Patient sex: F
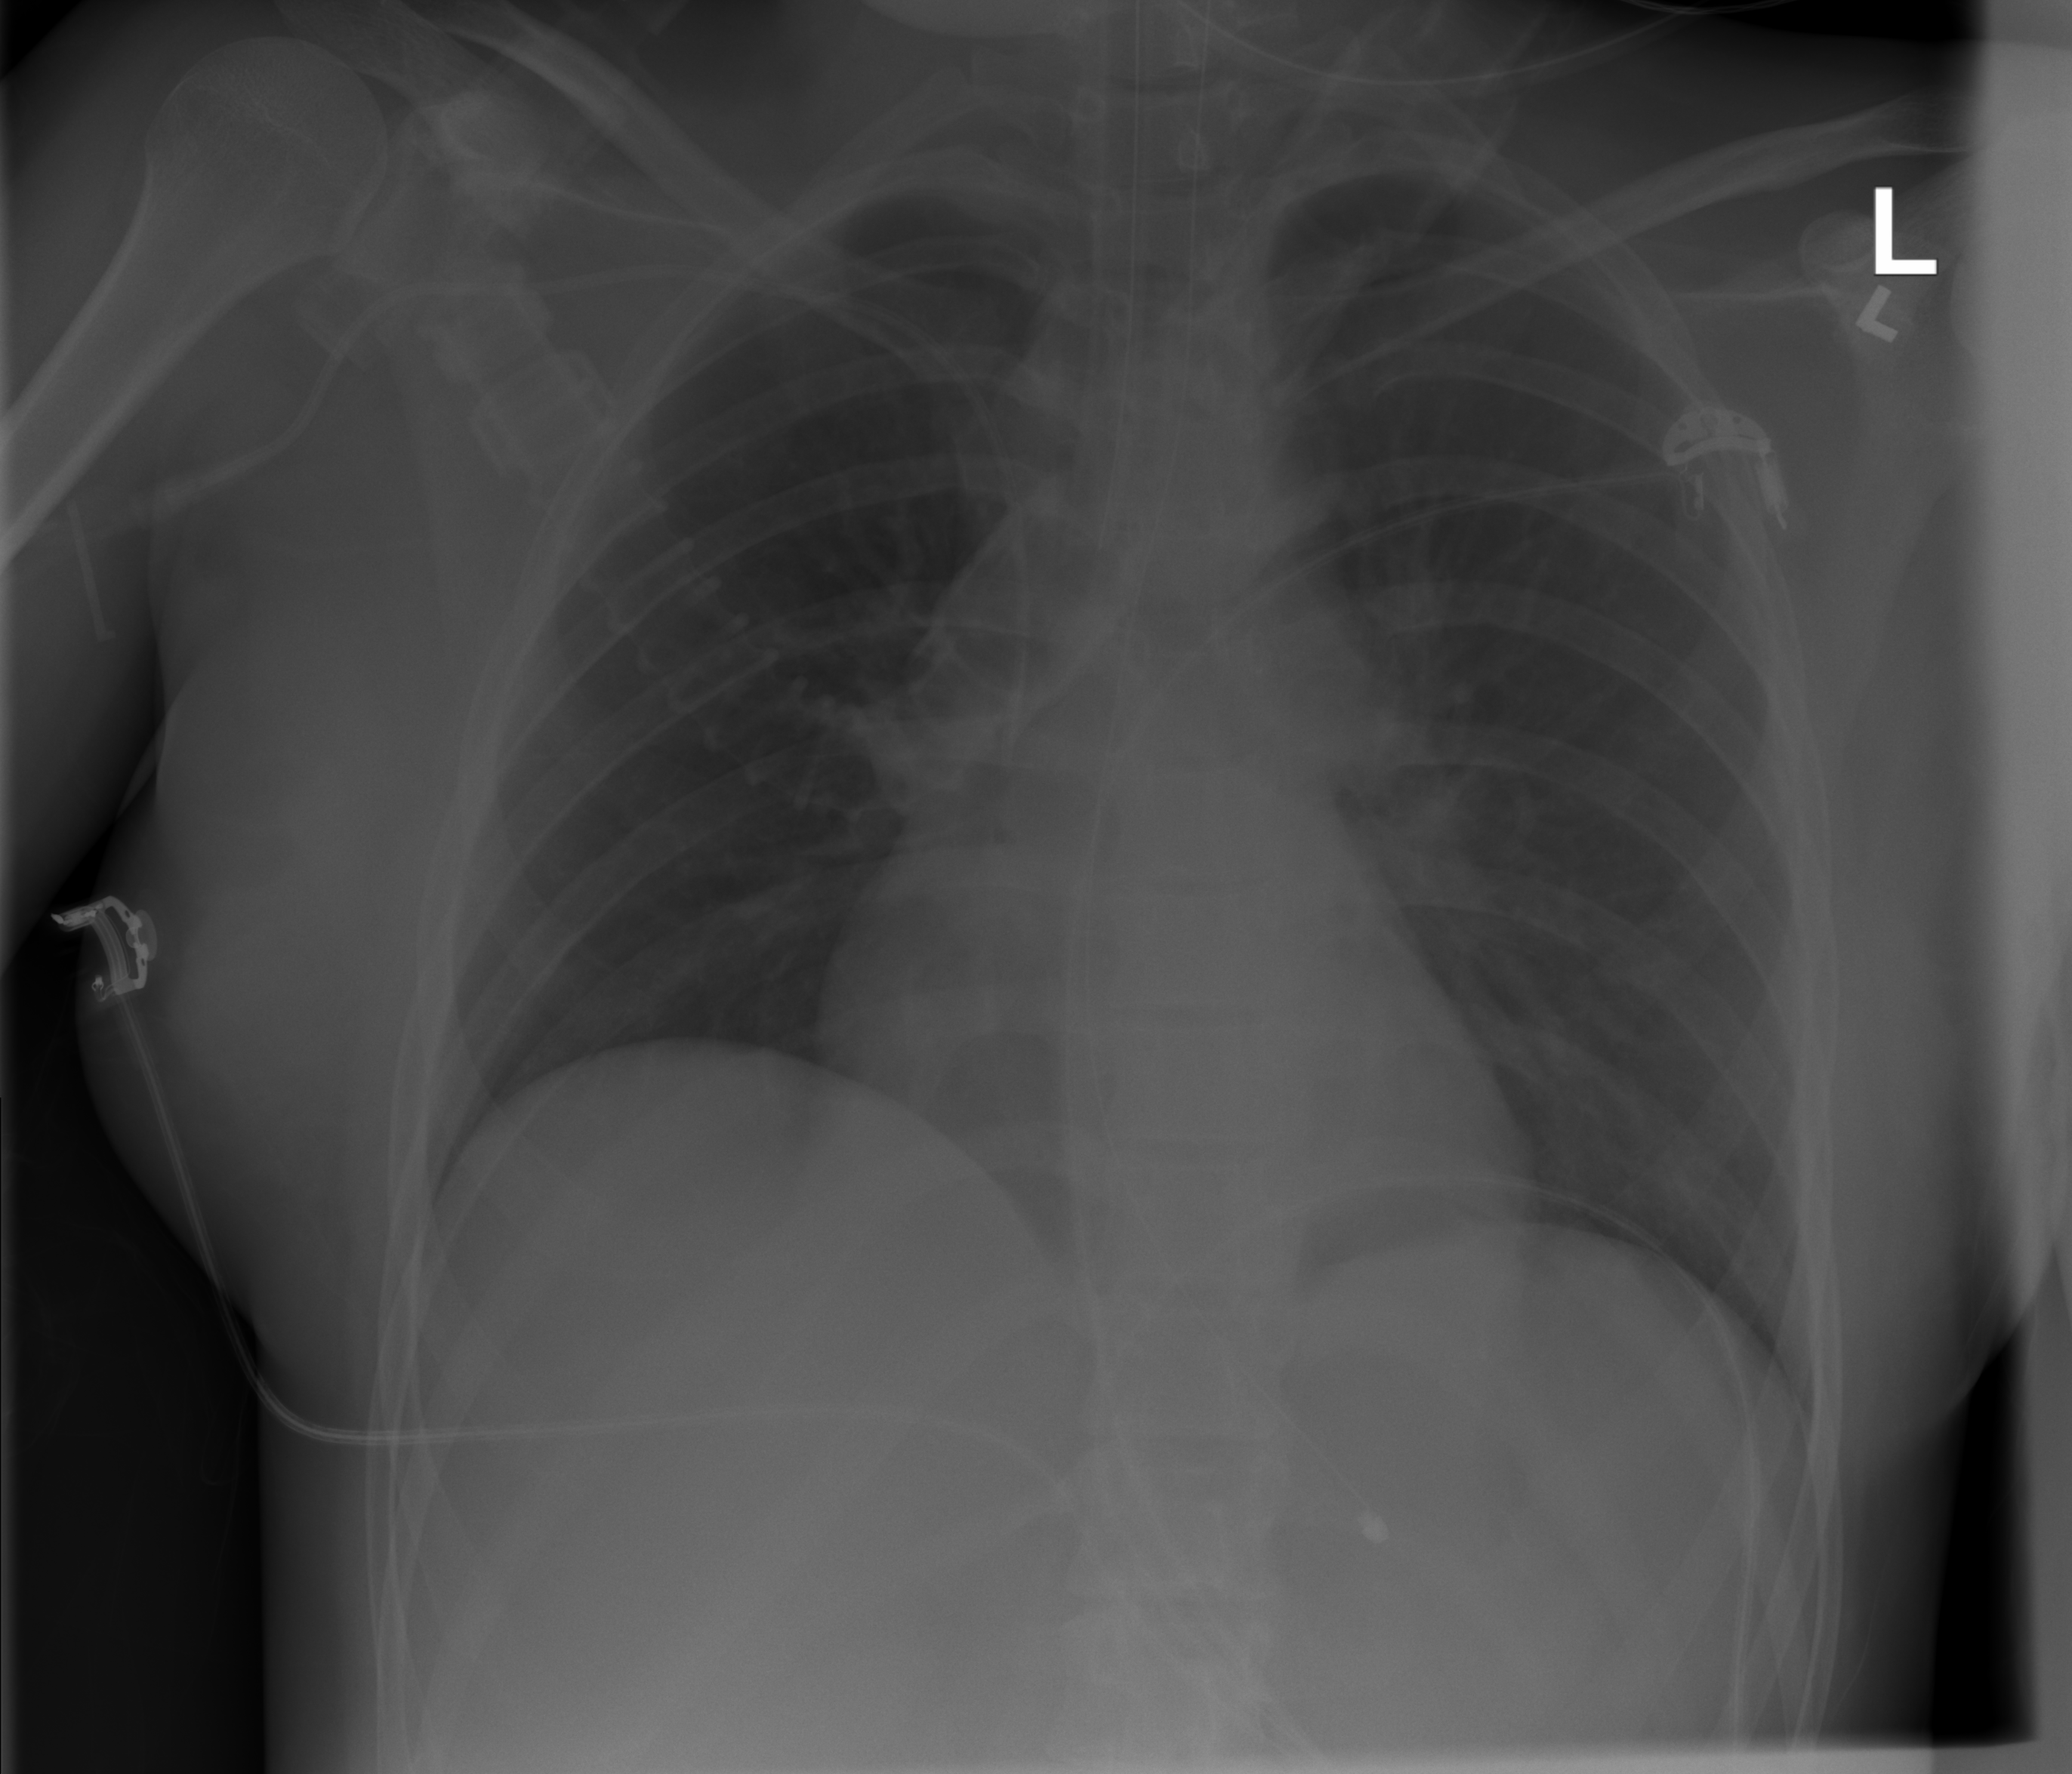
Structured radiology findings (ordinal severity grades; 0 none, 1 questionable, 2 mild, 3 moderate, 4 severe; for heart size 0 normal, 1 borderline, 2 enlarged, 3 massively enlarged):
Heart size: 0
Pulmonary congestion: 0
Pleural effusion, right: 0
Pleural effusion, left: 1
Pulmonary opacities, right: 0
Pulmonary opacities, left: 0
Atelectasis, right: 0
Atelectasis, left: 1